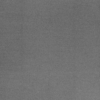
Label: dusty